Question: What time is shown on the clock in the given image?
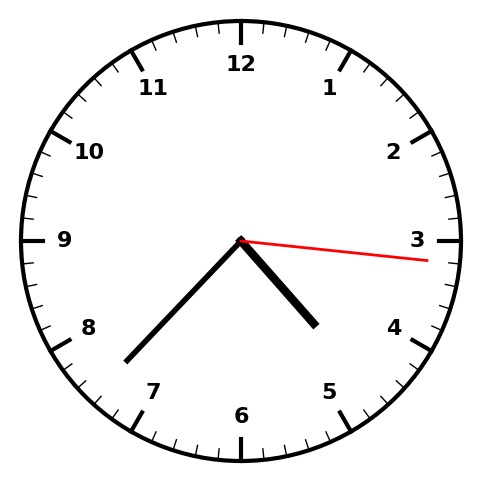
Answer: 04:37:16